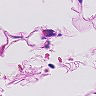
Metastatic tissue present: no